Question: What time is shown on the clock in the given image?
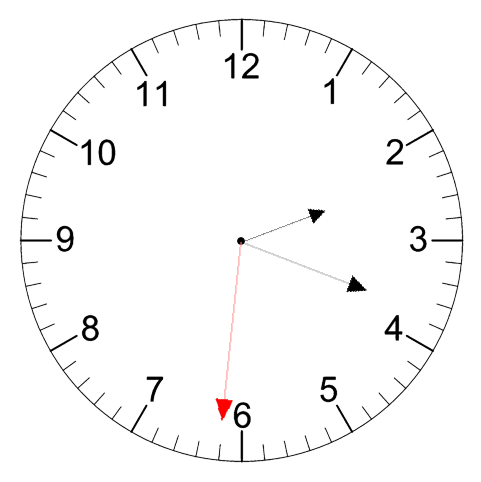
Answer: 02:18:31